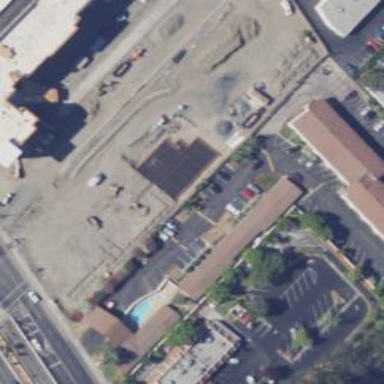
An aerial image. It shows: Motel.